Field crop: tomato
Growth stage: 1
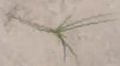
Species: cyperus